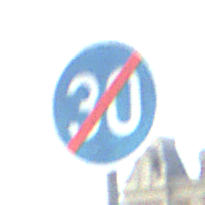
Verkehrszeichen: EndeMindestgeschwindigkeit
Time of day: MorningAfternoon
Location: Outdoor (Suburban)
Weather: PartlyCloudy
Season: NotSpecified
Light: Natural